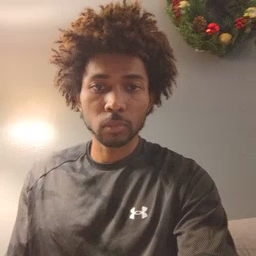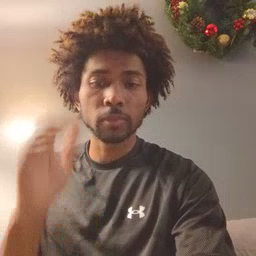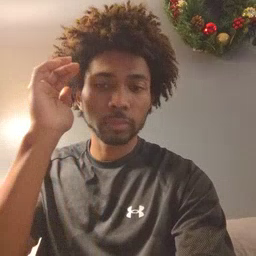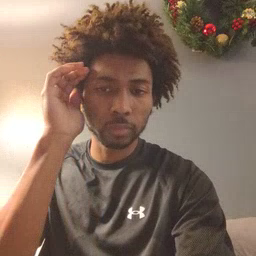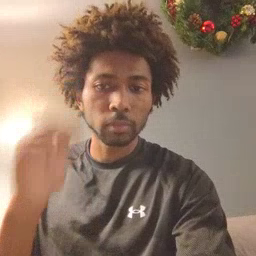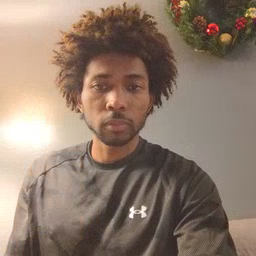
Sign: listen